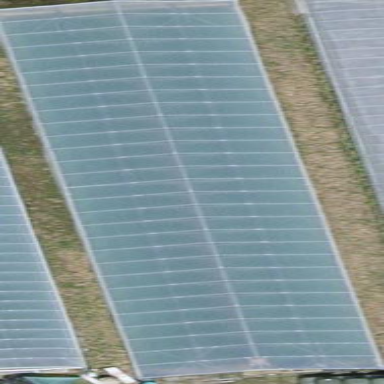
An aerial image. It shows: Greenhouse.